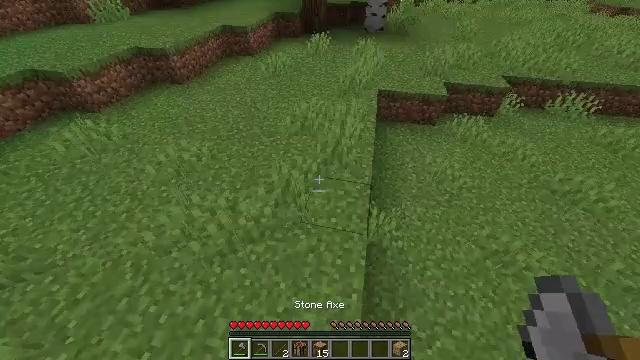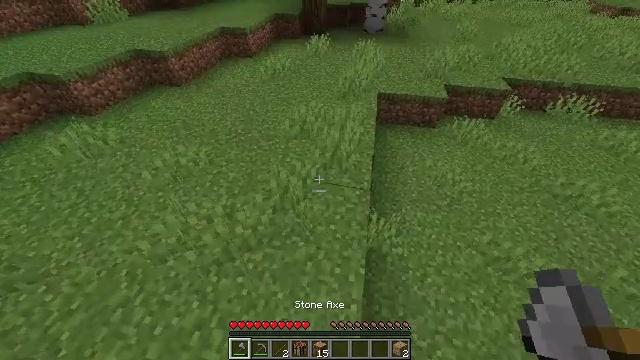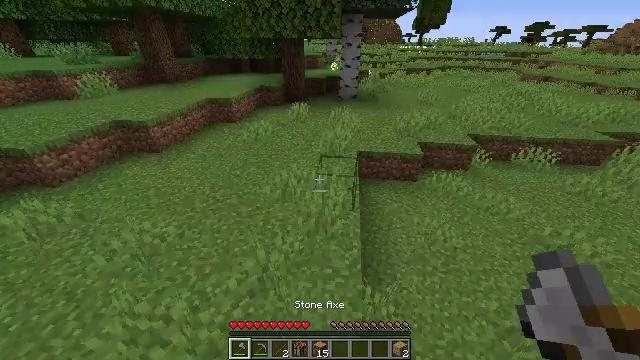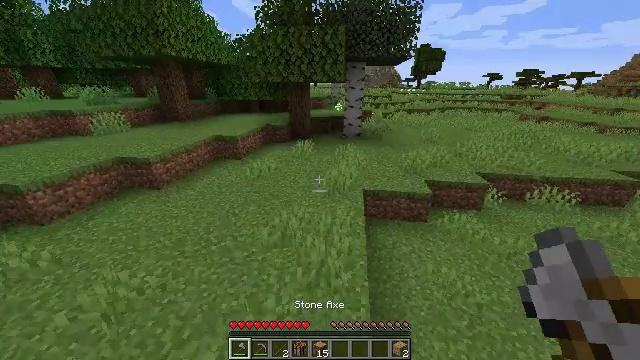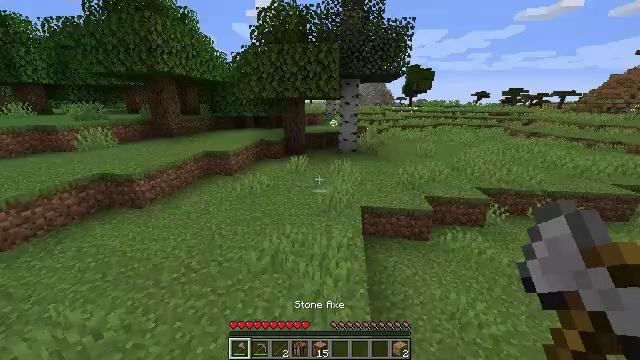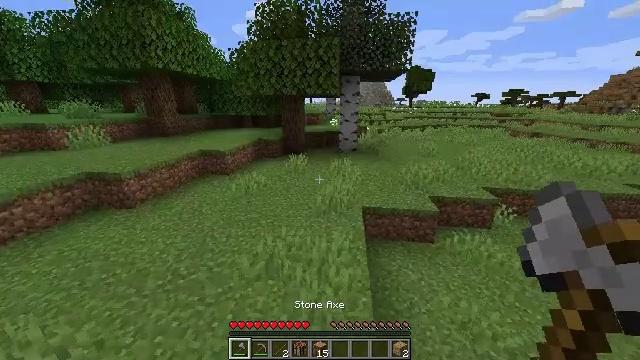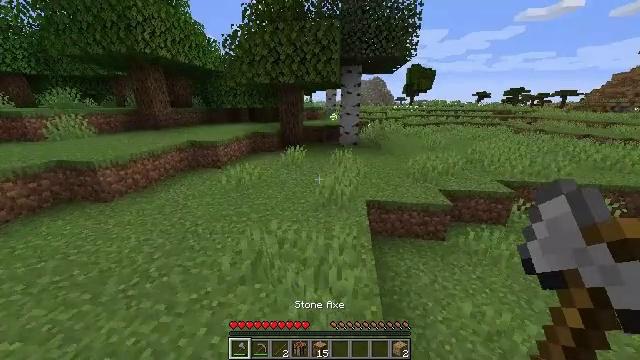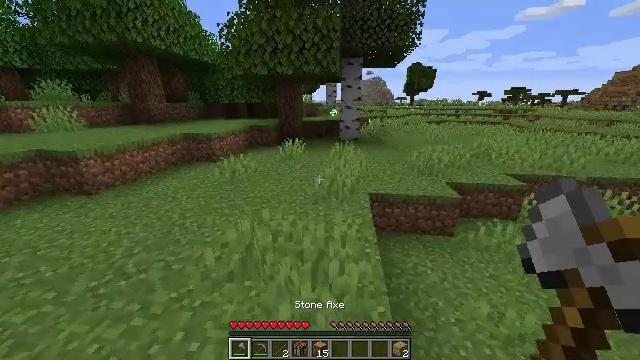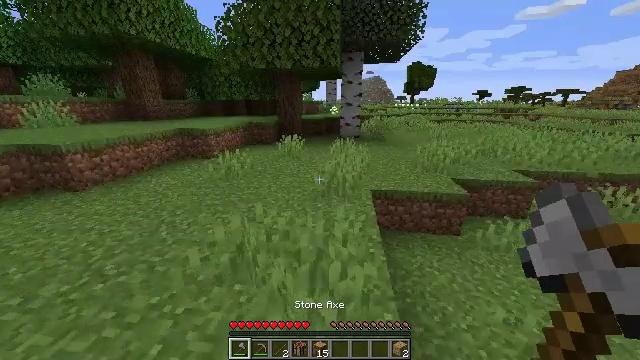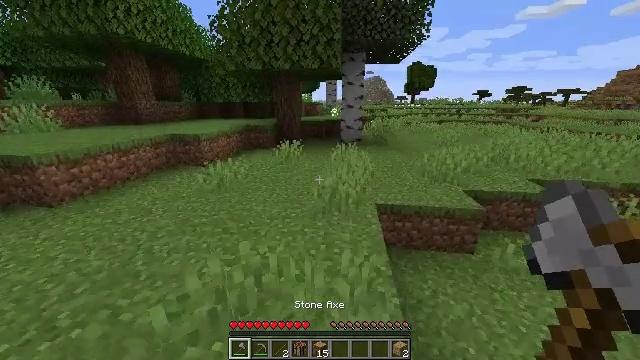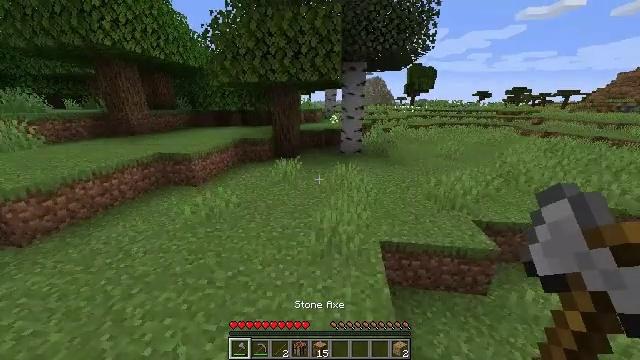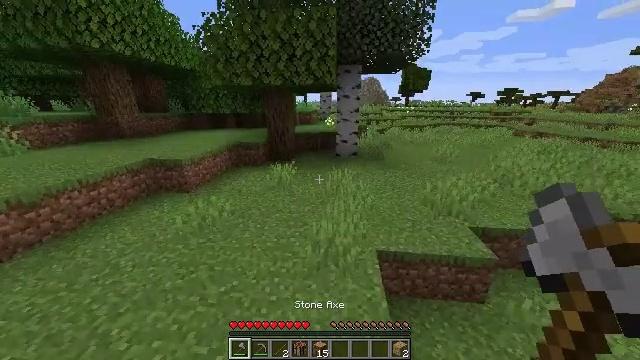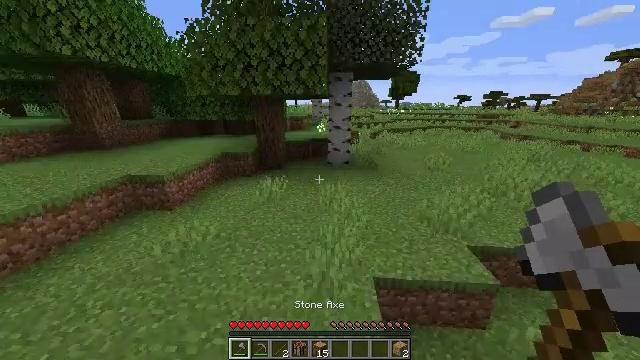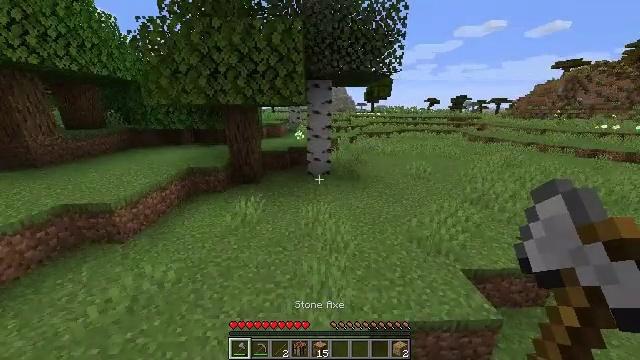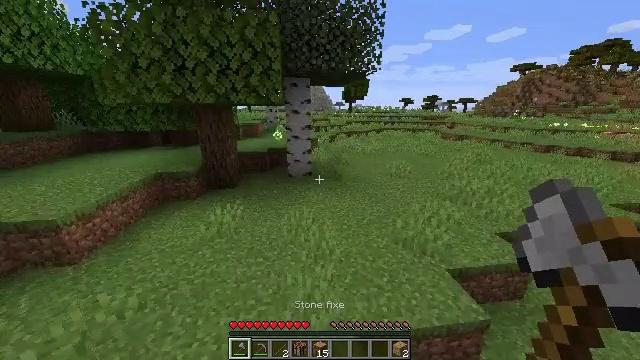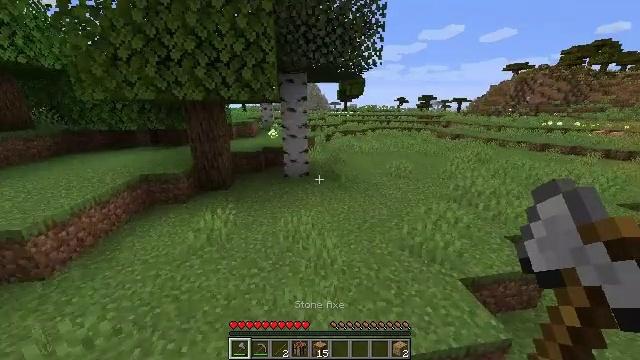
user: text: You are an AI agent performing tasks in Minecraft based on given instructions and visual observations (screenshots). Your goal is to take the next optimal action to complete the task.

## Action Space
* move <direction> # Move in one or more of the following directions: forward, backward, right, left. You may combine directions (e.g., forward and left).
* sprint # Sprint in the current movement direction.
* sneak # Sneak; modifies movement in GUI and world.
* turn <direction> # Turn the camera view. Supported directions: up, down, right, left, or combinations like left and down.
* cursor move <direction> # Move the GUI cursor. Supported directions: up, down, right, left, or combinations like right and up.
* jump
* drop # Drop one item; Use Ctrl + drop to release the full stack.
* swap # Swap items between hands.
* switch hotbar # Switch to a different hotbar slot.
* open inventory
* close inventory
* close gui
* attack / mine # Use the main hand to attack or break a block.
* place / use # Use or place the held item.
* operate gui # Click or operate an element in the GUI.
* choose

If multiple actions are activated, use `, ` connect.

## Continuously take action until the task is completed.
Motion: motion action
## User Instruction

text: Break the grass block.
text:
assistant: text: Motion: move forward, jump
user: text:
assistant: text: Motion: move forward, turn right and up, jump
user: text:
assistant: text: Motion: move forward, turn left and up, jump
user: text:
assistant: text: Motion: move forward, turn right and up, jump
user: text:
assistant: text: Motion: move forward, sprint, jump
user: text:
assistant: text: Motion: move forward, sprint, jump
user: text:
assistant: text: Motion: move forward, sprint, jump
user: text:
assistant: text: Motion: move forward, sprint, jump
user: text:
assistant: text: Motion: move forward, sprint, jump
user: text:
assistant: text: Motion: move forward, sprint, jump
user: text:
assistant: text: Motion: move forward, sprint, turn right, jump
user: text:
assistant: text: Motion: move forward, sprint, turn right, jump
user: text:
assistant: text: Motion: move forward, sprint, turn right, jump
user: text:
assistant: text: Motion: move forward, sprint, turn right, jump
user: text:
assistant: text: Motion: move forward, sprint, turn right, jump
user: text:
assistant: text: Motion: move forward, sprint, turn right, jump
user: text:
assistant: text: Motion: move forward, sprint, turn right, jump
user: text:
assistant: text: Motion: move forward, sprint, turn right, jump
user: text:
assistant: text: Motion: move forward, sprint, jump
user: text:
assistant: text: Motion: move forward, sprint, jump
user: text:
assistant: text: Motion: move forward, sprint, jump
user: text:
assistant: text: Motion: move forward, sprint, jump
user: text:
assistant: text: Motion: move forward, sprint, jump
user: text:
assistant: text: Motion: move forward, sprint, jump
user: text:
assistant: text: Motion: move forward, sprint, jump
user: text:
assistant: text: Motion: move forward, sprint, jump
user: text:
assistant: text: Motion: move forward, sprint, jump
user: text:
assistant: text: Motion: move forward, sprint, jump
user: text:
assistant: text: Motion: move forward, sprint, jump
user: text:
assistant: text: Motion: move forward, sprint, jump